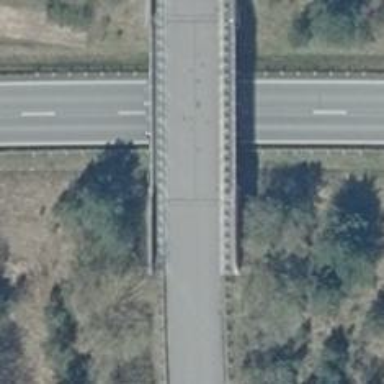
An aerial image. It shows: Unclassified road on bridge.